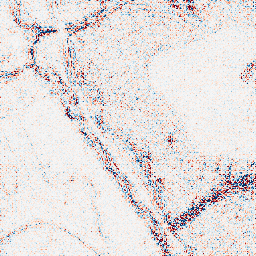
Category: wavelet
Decomposition family: wavelet_reverse_biorthogonal
Decomposition parameters: wavelet: rbio5.5
level: 2
Upsampling method: regularized
Upsampling parameters: scale: 2
lambda_reg: 0.1
Upsampling scale: 2